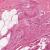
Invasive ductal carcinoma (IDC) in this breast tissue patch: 0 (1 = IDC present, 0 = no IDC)